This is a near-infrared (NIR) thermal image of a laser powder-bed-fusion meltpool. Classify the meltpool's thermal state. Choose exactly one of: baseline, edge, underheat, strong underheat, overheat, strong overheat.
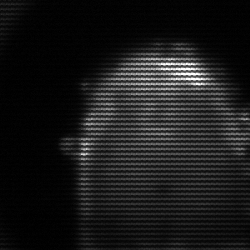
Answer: baseline